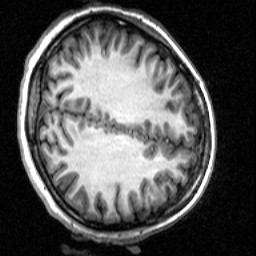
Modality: T1w
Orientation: axial
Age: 25
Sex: female